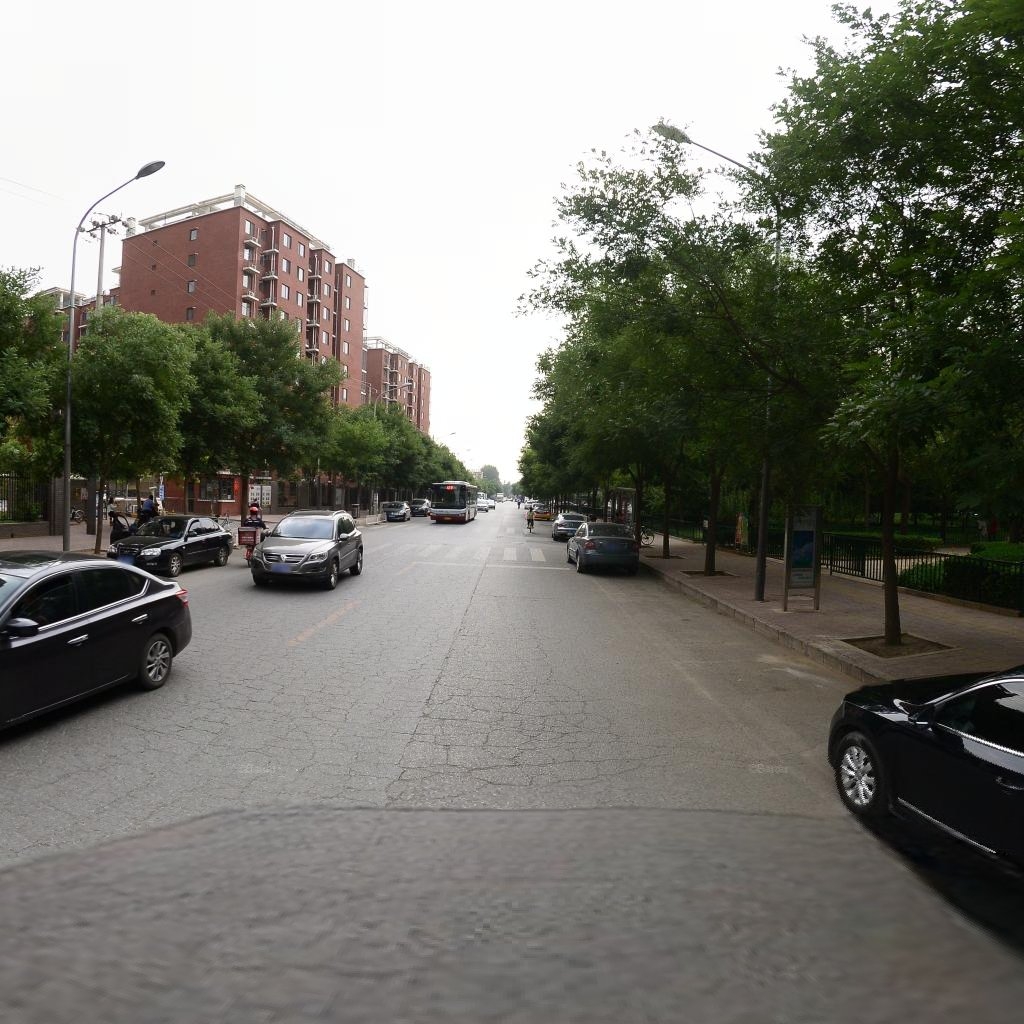
Region: Haidian
Road damage annotations: alligator crack